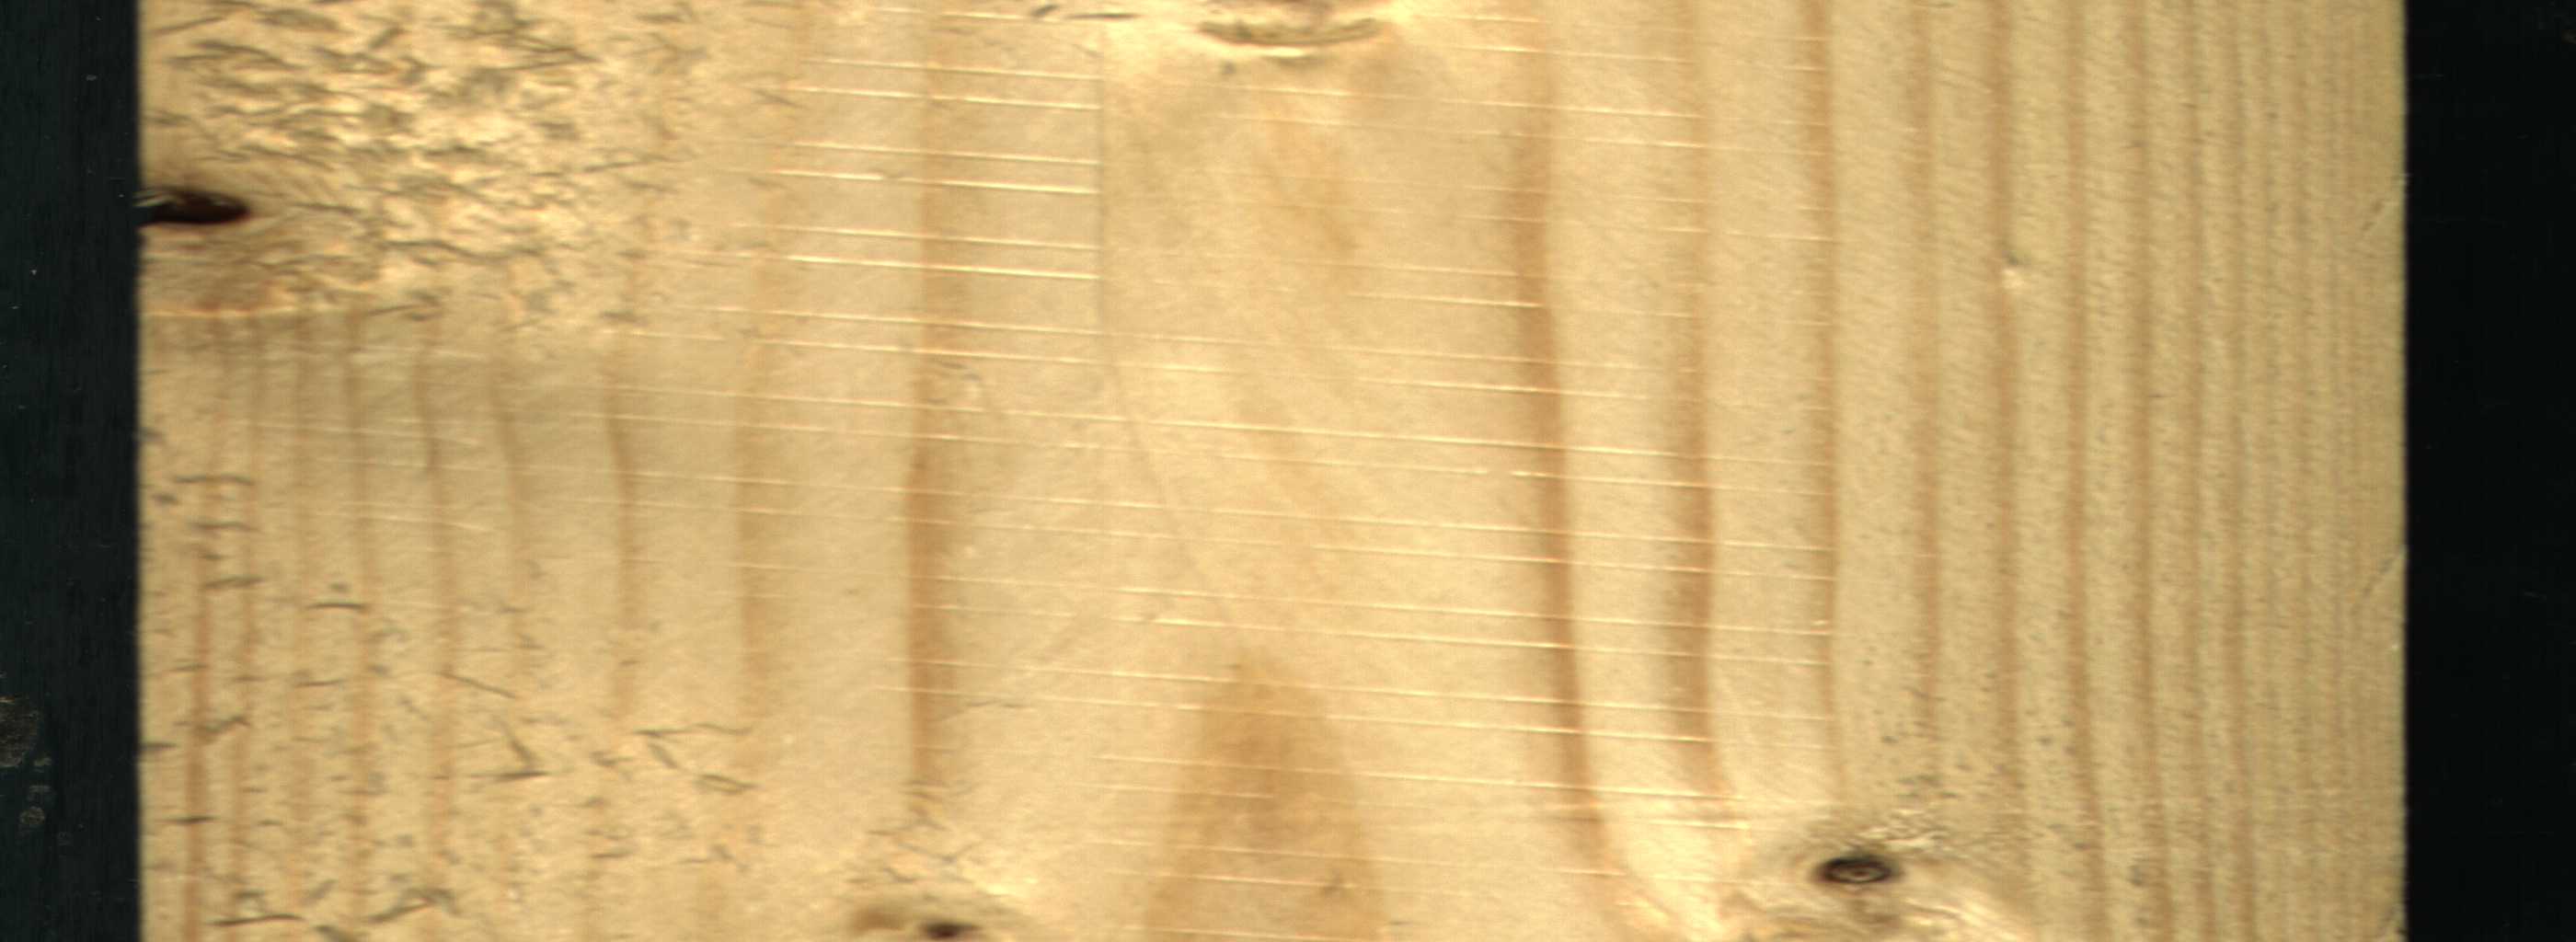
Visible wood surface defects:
Knot_missing
Dead_Knot
Live_Knot